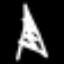
Label: The Eiffel Tower